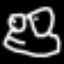
Label: frog